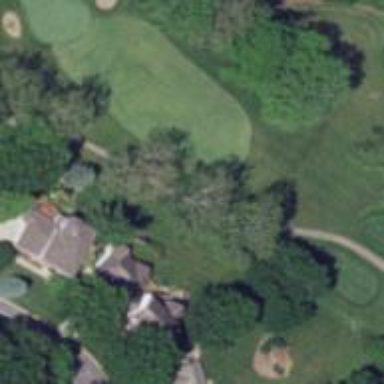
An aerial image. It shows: Golf fairway surrounded by grass.